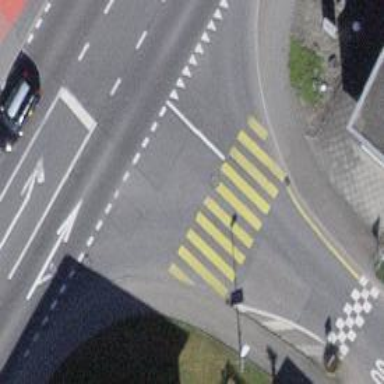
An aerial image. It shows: Pedestrian crossing with zebra markings on footway.